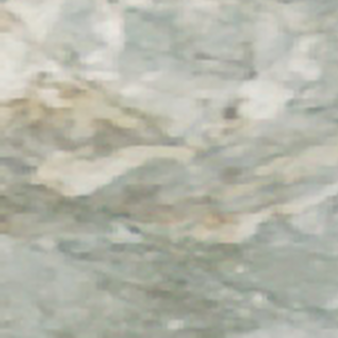
Label: other